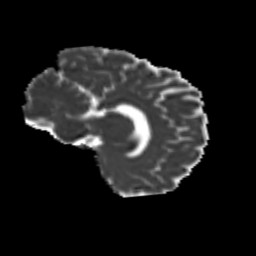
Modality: MD
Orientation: sagittal
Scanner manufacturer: siemens
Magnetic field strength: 3 T
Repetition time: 9.2 s
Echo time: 0.084 s